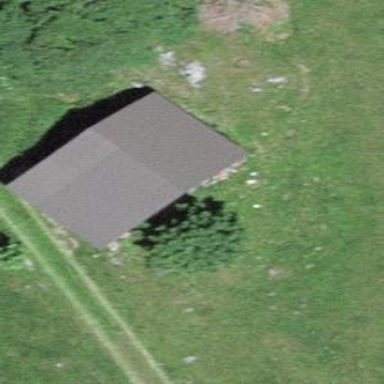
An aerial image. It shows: Barn.